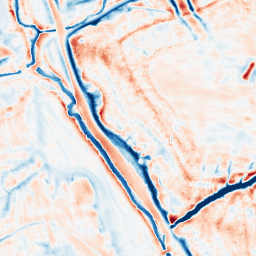
Category: edge_preserving
Decomposition family: bilateral
Decomposition parameters: d: 21
sigma_color: 25
sigma_space: 50
Upsampling method: sinc_blackman
Upsampling parameters: scale: 2
kernel_size: 8
Upsampling scale: 2